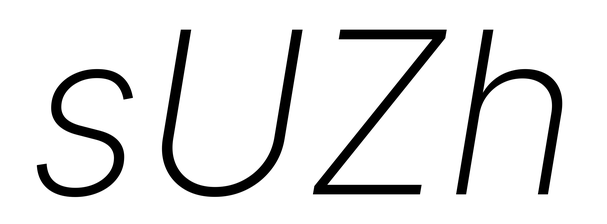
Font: Inter-Italic_ExtraLight_Italic